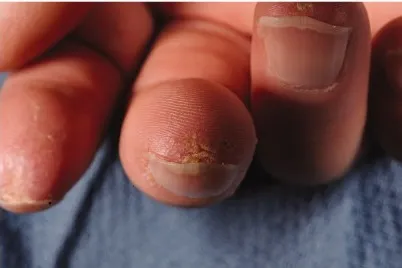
(a,b) The patient's right index and middle fingers on preoperative evaluation showing fingertip ulceration.
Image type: medical_photograph (other_medical_photograph)